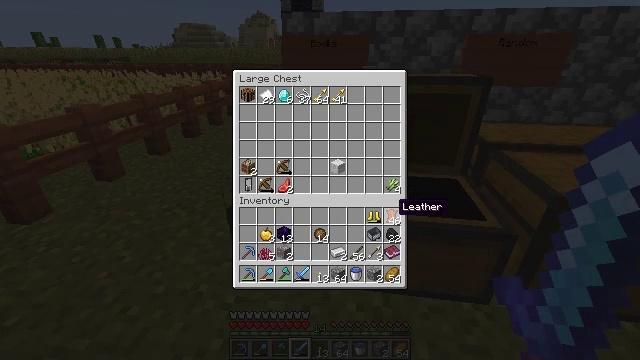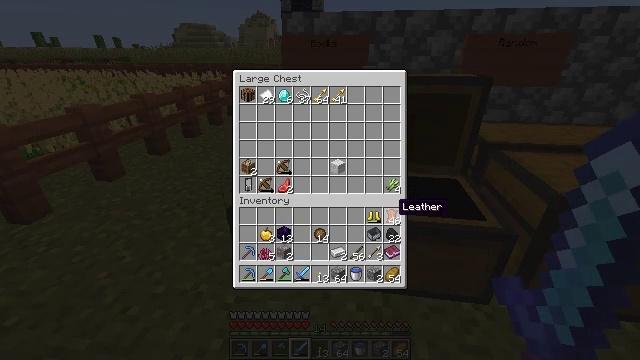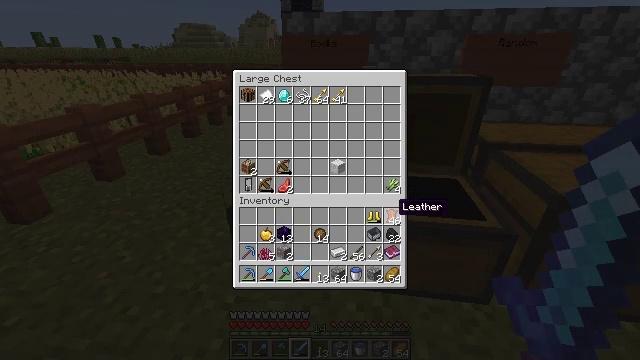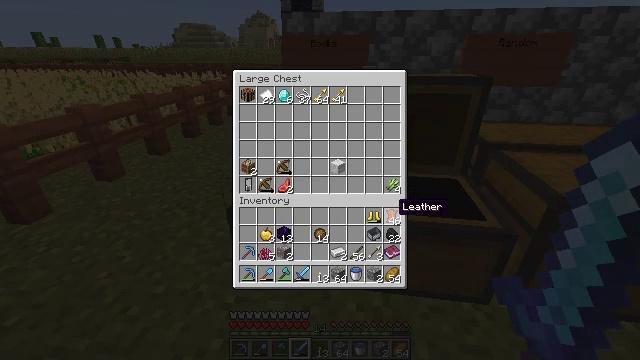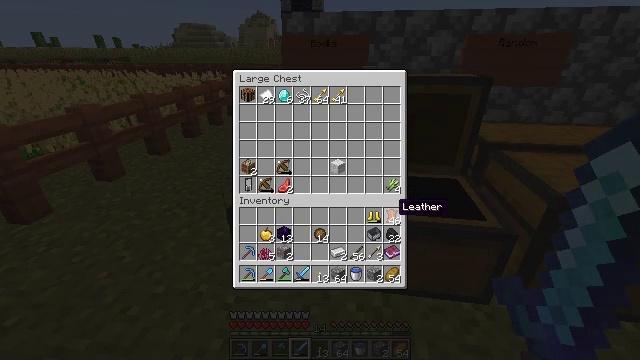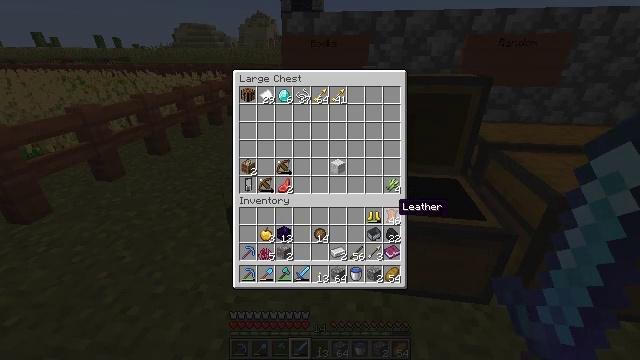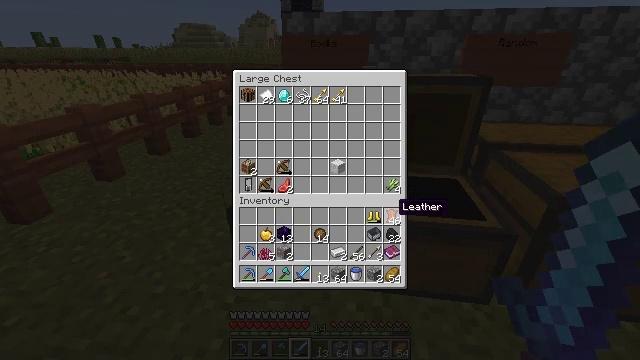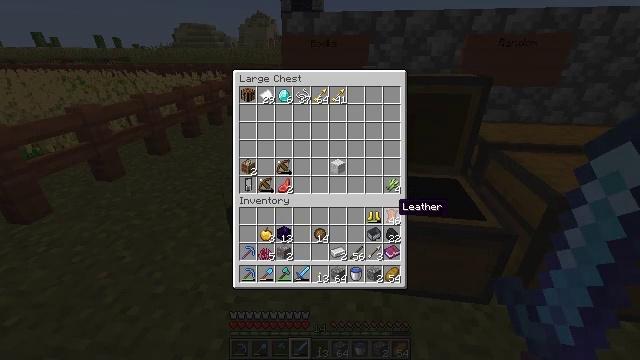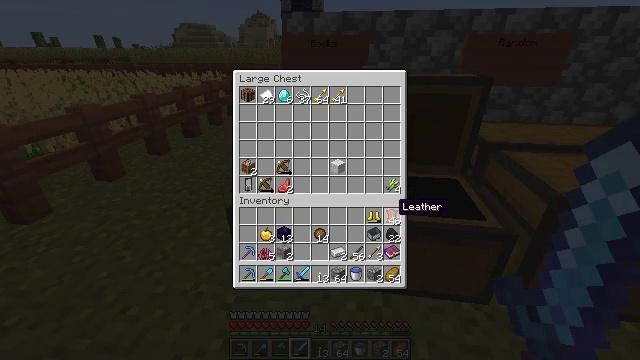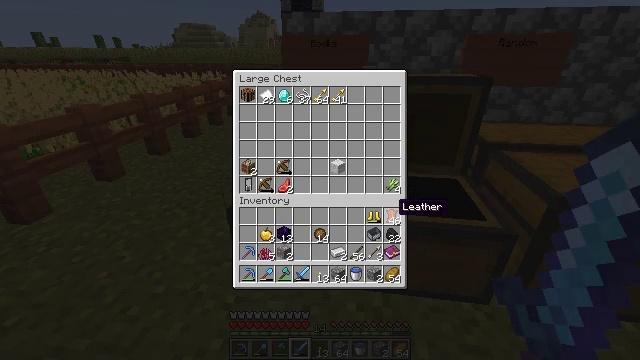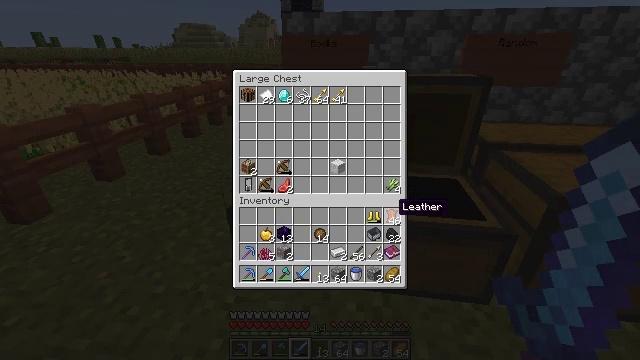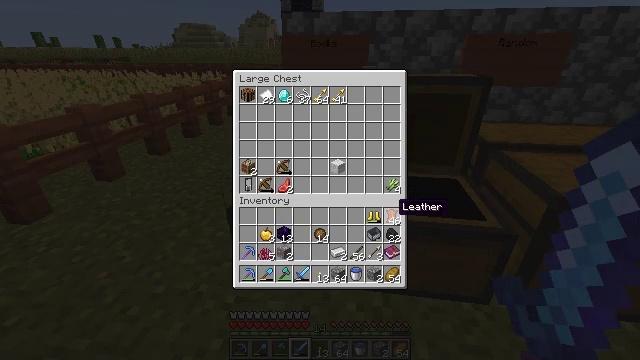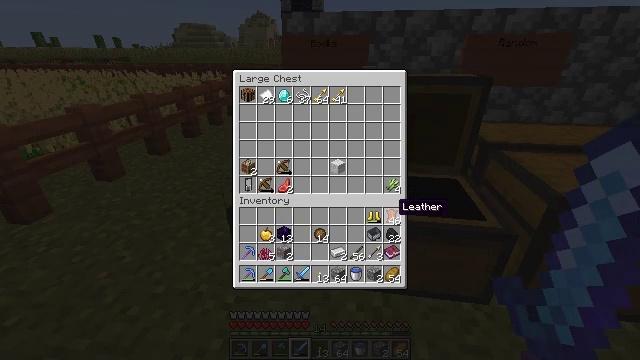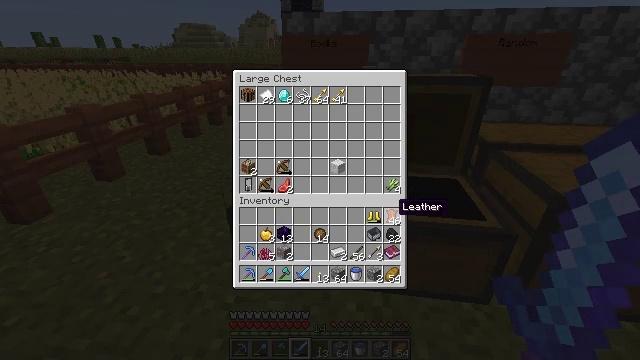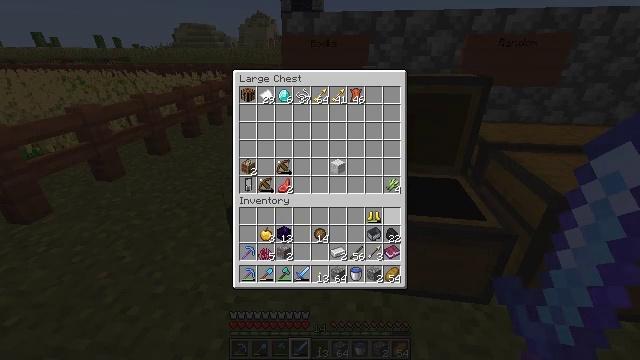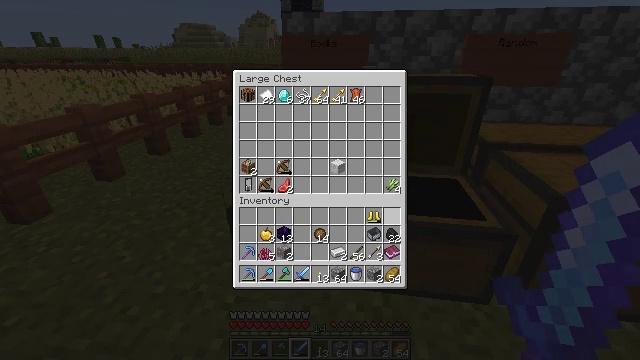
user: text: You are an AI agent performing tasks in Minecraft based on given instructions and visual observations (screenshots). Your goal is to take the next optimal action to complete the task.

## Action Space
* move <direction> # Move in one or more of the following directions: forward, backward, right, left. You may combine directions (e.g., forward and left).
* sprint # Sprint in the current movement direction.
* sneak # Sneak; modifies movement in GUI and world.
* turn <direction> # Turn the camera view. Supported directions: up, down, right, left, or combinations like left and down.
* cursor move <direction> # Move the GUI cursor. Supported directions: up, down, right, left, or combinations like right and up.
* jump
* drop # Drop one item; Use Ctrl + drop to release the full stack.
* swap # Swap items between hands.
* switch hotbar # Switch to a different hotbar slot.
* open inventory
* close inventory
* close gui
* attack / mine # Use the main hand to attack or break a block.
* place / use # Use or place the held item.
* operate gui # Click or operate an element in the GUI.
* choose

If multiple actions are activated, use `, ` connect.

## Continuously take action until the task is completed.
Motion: motion action
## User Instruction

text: Access the crafting table and make a brewing stand.
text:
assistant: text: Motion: sneak
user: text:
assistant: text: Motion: sneak
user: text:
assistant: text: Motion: sneak
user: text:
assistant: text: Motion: sneak
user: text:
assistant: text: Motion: sneak
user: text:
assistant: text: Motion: sneak
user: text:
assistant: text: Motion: sneak
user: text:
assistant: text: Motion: sneak
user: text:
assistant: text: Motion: sneak
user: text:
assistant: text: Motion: sneak
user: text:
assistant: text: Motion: sneak
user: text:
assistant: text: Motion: sneak
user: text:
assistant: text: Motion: sneak
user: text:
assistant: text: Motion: sneak, operate gui
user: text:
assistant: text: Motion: sneak, operate gui
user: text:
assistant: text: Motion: sneak, operate gui
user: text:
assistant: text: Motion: sneak, operate gui
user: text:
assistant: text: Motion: sneak
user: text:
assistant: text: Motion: sneak
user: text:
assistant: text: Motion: sneak
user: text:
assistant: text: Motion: sneak
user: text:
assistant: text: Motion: sneak
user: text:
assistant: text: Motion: sneak, cursor move up
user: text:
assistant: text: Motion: sneak, cursor move left and up
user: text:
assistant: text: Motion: sneak, cursor move left and up
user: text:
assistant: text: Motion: sneak, cursor move left and up
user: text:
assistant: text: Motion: sneak
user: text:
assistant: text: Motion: sneak
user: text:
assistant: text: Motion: sneak
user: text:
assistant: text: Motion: sneak